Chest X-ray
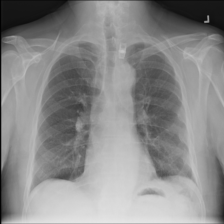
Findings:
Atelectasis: negative
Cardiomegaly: negative
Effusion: negative
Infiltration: positive
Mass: negative
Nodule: negative
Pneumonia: negative
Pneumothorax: negative
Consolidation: negative
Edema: negative
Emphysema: negative
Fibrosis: negative
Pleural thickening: negative
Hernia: negative